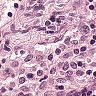
Metastatic tissue present: no